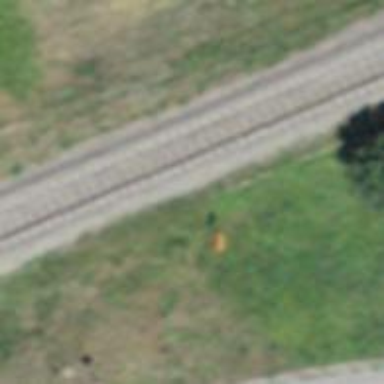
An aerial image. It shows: Pole with roofed pipeline marker.